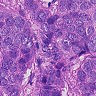
Metastatic tissue present: yes